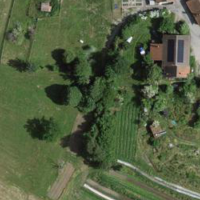
EUNIS habitat code: 52
Species observed at this site:
Chelidonium majus
Tanacetum parthenium